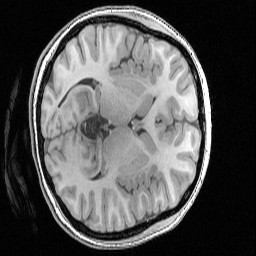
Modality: T1w
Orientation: axial
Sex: female
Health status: ill
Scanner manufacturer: siemens
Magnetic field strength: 3 T
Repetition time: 1.57 s
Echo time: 0.00342 s